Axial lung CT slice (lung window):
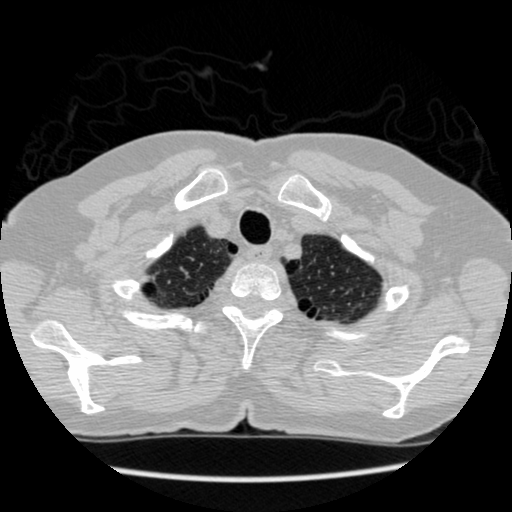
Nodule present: no